Question: I am stuck with a problem on the 'mapView'. I am really sorry to ask this question but I have searched for almost one day to look into this issue but I don't find a solution to fix it.

'''
@interface MapViewController ()<CLLocationManagerDelegate, MKMapViewDelegate, UITextFieldDelegate, CheckInDelegate, NotificationsViewControllerDelegate, ReportVCDelegate, TutorialViewControllerDelegate> {
CLLocationManager *locationManager;
NSTimer *refreshTimer;
int rangeValue;
CheckInViewController *checkInVC;
TutorialViewController *tutorialVC1;
TutorialViewController *tutorialVC2;
UIImageView *imgAvatar;
NSArray *markers;
}
@property (weak, nonatomic) IBOutlet UIView *viewSearch;
@property (weak, nonatomic) IBOutlet RateView *viewRate;
@property (weak, nonatomic) IBOutlet UIView *viewBottom;
@property (weak, nonatomic) IBOutlet UILabel *lblUsername;
@property (weak, nonatomic) IBOutlet UITextField *txtSearch;
@property (weak, nonatomic) IBOutlet UIBarButtonItem *btnNotifications;
@property (weak, nonatomic) IBOutlet NSLayoutConstraint *bottomSpace;
@property (weak, nonatomic) IBOutlet NSLayoutConstraint *bottomHeight;
@property (weak, nonatomic) IBOutlet UIButton *btnBottom;
@property (weak, nonatomic) IBOutlet HandsawayMapView *mapView;
@property (weak, nonatomic) IBOutlet UIView *mapViewContainer;
@property (strong, nonatomic) MKPlacemark *searchMarker;
@property (strong, nonatomic) MKUserLocation *myMarker;
@property (weak, nonatomic) MapToolbarViewController *mapToolbar;
@property (strong, atomic) NSArray *allMapMarkers;
@property (strong, nonatomic) NSNumber *aggressionIdToCenter;
@end
@implementation MapViewController
- (void)viewDidLoad {
[super viewDidLoad];
// Do any additional setup after loading the view.
// [[UserModel sharedModel] setUserHome:@(1)];
rangeValue = 300;
self.viewSearch.layer.masksToBounds = NO;
self.viewSearch.layer.shadowRadius = 0.5f;
self.viewSearch.layer.shadowColor = [UIColor blackColor].CGColor;
self.viewSearch.layer.shadowOffset = CGSizeMake(0.0f, 0.5f);
self.viewSearch.layer.shadowOpacity = 0.5f;
self.viewRate.starCount = 4;
self.viewRate.step = 1.0f;
self.viewRate.starNormalColor = UIColorFromRGB(0xD8D8D8);
self.viewRate.starFillColor = UIColorFromRGB(0xFF5B59);
self.viewRate.rating = 3.0f;
self.viewRate.starSize = 20.0f;
self.viewRate.padding = 8.0f;
locationManager = [[CLLocationManager alloc] init];
[locationManager requestWhenInUseAuthorization];
locationManager.delegate = self;
[DbHelper saveActivationWithNumer:@(1)];
imageWithRenderingMode:UIImageRenderingModeAlwaysOriginal]];
}];
}
- (void)viewDidAppear:(BOOL)animated {
[super viewDidAppear:animated];
NSNumber *agressionID = [[NSUserDefaults standardUserDefaults] valueForKey:@"aggression_id"];
if (agressionID && agressionID != 0)
{
self.aggressionIdToCenter = agressionID;
[[NSUserDefaults standardUserDefaults] setValue:0 forKey:@"aggression_id"];
[[NSUserDefaults standardUserDefaults] synchronize];
}
if (self.aggressionIdToCenter != nil) {
[self centerOnAggressionWithId:self.aggressionIdToCenter];
self.aggressionIdToCenter = nil;
}
}
- (void)viewWillDisappear:(BOOL)animated {
[super viewWillDisappear:animated];
[locationManager stopUpdatingLocation];
didSetLocation = NO;
}
- (void)didReceiveMemoryWarning {
[super didReceiveMemoryWarning];
// Dispose of any resources that can be recreated.
}
- (UIView*)locationPin {
User *user = [DbHelper getCurrentUser];
UIImage *pin = [UIImage imageNamed:@"marker-person"];
if([user.isCurrent boolValue]) {
pin = [UIImage imageNamed:@"my-pin"];
}
UIImageView *pinImageView = [[UIImageView alloc] initWithFrame:CGRectMake(0, 0, 39, 48)];
[pinImageView setImage:pin];
UIView *markerContainer = [[UIView alloc] initWithFrame:CGRectMake(0, 0, 39, 48)];
[markerContainer addSubview:pinImageView];
imgAvatar = [[UIImageView alloc] initWithFrame:CGRectMake(4.5, 4.5, 30, 30)];
[imgAvatar setContentMode:UIViewContentModeScaleAspectFill];
imgAvatar.layer.cornerRadius = 15;
imgAvatar.clipsToBounds = YES;
[markerContainer addSubview:imgAvatar];
if([user.isPictureHidden boolValue]) {
[imgAvatar setImage:[user avatarPlaceholder]];
}
else {
[imgAvatar setImageWithURL:[NSURL URLWithString:user.pictureURL] placeholderImage:[user avatarPlaceholder]];
}
[pinImageView setBackgroundColor:[UIColor clearColor]];
[imgAvatar setBackgroundColor:[UIColor clearColor]];
[markerContainer setBackgroundColor:[UIColor clearColor]];
return markerContainer;
}
- (void)ckeckUserImage
{
User *user = [DbHelper getCurrentUser];
if([user.isPictureHidden boolValue]) {
[imgAvatar setImage:[user avatarPlaceholder]];
}
else {
[imgAvatar setImageWithURL:[NSURL URLWithString:user.pictureURL] placeholderImage:[user avatarPlaceholder]];
}
if (self.mapToolbar.currentUser)
{
[self.mapToolbar setCurrentUser];
}
}
#pragma mark - Navigation
// In a storyboard-based application, you will often want to do a little preparation before navigation
- (void)prepareForSegue:(UIStoryboardSegue *)segue sender:(id)sender {
// Get the new view controller using [segue destinationViewController].
// Pass the selected object to the new view controller.
if([segue.identifier isEqualToString:@"PresentInfo"]) {
self.mapToolbar = segue.destinationViewController;
self.mapToolbar.height = self.bottomHeight;
self.mapToolbar.masterVC = self;
} else if ([segue.identifier isEqualToString:@"NotificationsSegue"] && [segue.destinationViewController isKindOfClass:[NotificationsViewController class]]) {
NotificationsViewController *destination = (NotificationsViewController *)segue.destinationViewController;
destination.delegate = self;
}
else if([segue.identifier isEqualToString:@"ActionSheetMap"]) {
self.VCactionSheetMap = segue.destinationViewController;
self.VCactionSheetMap.delegate = self.mapToolbar;
} else if ([segue.identifier isEqualToString:@"mapToReport"]) {
self.reportVC = (ReportVC *)segue.destinationViewController;
self.reportVC.delegate = self;
}
}
- (IBAction)onMenu:(id)sender {
[self.frostedViewController presentMenuViewController];
}
-(IBAction)onLocate:(id)sender {
self.txtSearch.text = @"";
[self.mapView removeAnnotation:self.searchMarker];
self.searchMarker = nil;
didSetLocation = NO;
}
- (IBAction)onCheckIn:(id)sender {
if([[NSUserDefaults standardUserDefaults] valueForKey:@"tutorials2"]) {
self.btnCheckin.hidden = YES;
checkInVC = [self.storyboard instantiateViewControllerWithIdentifier:@"NewCheckin"];
checkInVC.delegate = self;
checkInVC.model = [[CheckInModel alloc] init];
if(_searchMarker != nil) {
checkInVC.model.longitude = (double) _searchMarker.coordinate.longitude;
checkInVC.model.latitude = (double) _searchMarker.coordinate.latitude;
}
else {
checkInVC.model.longitude = (double) locationManager.location.coordinate.longitude;
checkInVC.model.latitude = (double) locationManager.location.coordinate.latitude;
}
if([sender isKindOfClass:[NSNumber class]]) {
checkInVC.agressionId = sender;
}
UIWindow *currentWindow = [UIApplication sharedApplication].keyWindow;
[currentWindow addSubview:checkInVC.view];
}
else {
static dispatch_once_t onceToken;
dispatch_once(&onceToken, ^{
if(![[NSUserDefaults standardUserDefaults] valueForKey:@"tutorials2"]) {
[self.navigationController setNavigationBarHidden:YES animated:YES];
[self.btnCheckin setAdjustsImageWhenHighlighted:NO];
[self.btnCheckin setUserInteractionEnabled:NO];
UIStoryboard *tutorials = [UIStoryboard storyboardWithName:@"Tutorial" bundle:nil];
tutorialVC2 = (TutorialViewController *)[tutorials instantiateViewControllerWithIdentifier:[NSString stringWithFormat:@"Tutorial%ld", (long)2]];
tutorialVC2.delegate = self;
[[tutorialVC2 view] setFrame:self.view.bounds];
[self.view insertSubview:[tutorialVC2 view] belowSubview:self.btnCheckin];
[[NSUserDefaults standardUserDefaults] setValue:@YES forKey:@"tutorials2"];
}
});
}
}
- (IBAction)onNotifications:(id)sender {
if([[NSUserDefaults standardUserDefaults] valueForKey:@"tutorials1"]) {
[self performSegueWithIdentifier:@"NotificationsSegue" sender:nil];
}
else {
static dispatch_once_t onceToken;
dispatch_once(&onceToken, ^{static dispatch_once_t onceToken;
dispatch_once(&onceToken, ^{
if(![[NSUserDefaults standardUserDefaults] valueForKey:@"tutorials1"]) {
[self.navigationController setNavigationBarHidden:YES animated:YES];
UIStoryboard *tutorials = [UIStoryboard storyboardWithName:@"Tutorial" bundle:nil];
tutorialVC1 = (TutorialViewController *)[tutorials instantiateViewControllerWithIdentifier:[NSString stringWithFormat:@"Tutorial%ld", (long)1]];
tutorialVC1.delegate = self;
[[tutorialVC1 view] setFrame:self.view.bounds];
[self.view addSubview:[tutorialVC1 view]];
[[NSUserDefaults standardUserDefaults] setValue:@YES forKey:@"tutorials1"];
}
});
});
}
}
- (void)locationManager:(CLLocationManager *)manager didChangeAuthorizationStatus:(CLAuthorizationStatus)status {
[manager startUpdatingLocation];
}
BOOL didSetLocation;
- (void)locationManager:(CLLocationManager *)manager
didUpdateLocations:(NSArray<CLLocation *> *)locations {
if(locations.count > 0 ) {
CLLocation *aUserLocation = locations[0];
self.myMarker.coordinate = aUserLocation.coordinate;
// if(_myMarker == nil) {
// GMSMarker *marker = [[GMSMarker alloc] init];
// marker.iconView = [[DbHelper getCurrentUser] locationPin];
// marker.map = mapView_;
// _myMarker = marker;
// }
// _myMarker.position = aUserLocation.coordinate;
if(!didSetLocation) {
didSetLocation = YES;
MKCoordinateRegion region;
MKCoordinateSpan span;
span.latitudeDelta = 0.01557113906538632;
span.longitudeDelta = 0.02284631241712987;
CLLocationCoordinate2D location;
location.latitude = aUserLocation.coordinate.latitude;
location.longitude = aUserLocation.coordinate.longitude;
region.span = span;
region.center = location;
[self.mapView setRegion:region animated:YES];
// [APICLIENT locateUserWithCoordinates:location
// completion:^(NSDictionary *result) {
//
// } error:^{
//
// }];
}
}
}
#pragma mark - Bottom bar
BOOL isBottomBarShown = YES;
}
#pragma mark - MKMapViewDelegate
- (void)mapView:(MKMapView *)mapView regionWillChangeAnimated:(BOOL)animated {
// NSLog(@"longitured : %@, lattitude: %@", @(mapView.region.span.longitudeDelta), @(mapView.region.span.latitudeDelta));
[self hideBottomView];
[refreshTimer invalidate];
refreshTimer = [NSTimer scheduledTimerWithTimeInterval:0.8
target:self
selector:@selector(refreshMapMarkersWithCoordinates:)
userInfo:@{@"longitude" : @(mapView.region.center.longitude), @"latitude" : @(mapView.region.center.latitude), @"range" : @(rangeValue)}
repeats:NO];
}
- (nullable MKAnnotationView *)mapView:(MKMapView *)mapView viewForAnnotation:(id <MKAnnotation>)annotation {
if(![annotation isKindOfClass:[MKPlacemark class]]) {
MKAnnotationView * annotationView = [MKAnnotationView new];
if([annotation isKindOfClass:[MKUserLocation class]]) {
UIView *userView = [self locationPin];
[annotationView setFrame:userView.frame];
[annotationView addSubview:userView];
self.myMarker = annotation;
[self.mapView sendSubviewToBack:annotationView];
}
else {
annotationView.annotation = annotation;
Marker *dbmarker = ((MarkerAnnotation*)annotation).userData;
if(dbmarker.agression != nil) {
[annotationView setImage:[dbmarker markerImage]];
[self.mapView bringSubviewToFront:annotationView];
}
else if(dbmarker.user != nil) {
UIView *userView = [dbmarker userMarkerView];
[annotationView setFrame:userView.frame];
[annotationView addSubview:userView];
[self.mapView bringSubviewToFront:annotationView];
}
}
return annotationView;
}
return nil;
}
- (void)mapView:(MKMapView *)mapView didSelectAnnotationView:(MKAnnotationView *)view {
if(view.annotation != self.searchMarker && view.annotation != self.myMarker) {
if([view.annotation isKindOfClass:[MKUserLocation class]]) {
}
else {
[self selectMarker:((MarkerAnnotation*)view.annotation).userData];
}
}
else
{
if (view.annotation == self.myMarker)
{
[self.mapToolbar setCurrentUser];
}
[self showBottomView];
}
}
- (void)mapView:(MKMapView *)mapView didDeselectAnnotationView:(MKAnnotationView *)view {
if(view.annotation != self.searchMarker && view.annotation != self.myMarker) {
if([view.annotation isKindOfClass:[MKUserLocation class]]) {
}
else {
[self hideBottomView];
}
}
}
- (void)mapView:(MKMapView *)mapView didUpdateUserLocation:(MKUserLocation *)userLocation {
[APICLIENT locateUserWithCoordinates:userLocation.location.coordinate
completion:^(NSDictionary *result) {
} error:^{
}];
}
#pragma mark - GMSMap delegate
//- (BOOL)mapView:(GMSMapView *)mapView didTapMarker:(GMSMarker *)marker {
// [self selectMarker:marker];
// return YES;
//}
- (void)selectMarker:(Marker *)marker {
Marker *dbMarker = marker;
if(dbMarker.agression != nil) {
[APICLIENT getAgressionWithId:dbMarker.agression.webID
completion:^(Marker *newmarker) {
[APICLIENT getUserById:[newmarker.user.webID stringValue]
completion:^(User *result) {
self.mapToolbar.marker = newmarker;
//[self showBottomView];
} error:^{
}];
} error:^{
}];
}
else {
[APICLIENT getUserById:[dbMarker.user.webID stringValue]
completion:^(User *result) {
self.mapToolbar.marker = dbMarker;
[self showBottomView];
} error:^{
}];
}
}
-(void)reloadMarkers {
[APICLIENT getMapMarkersAroundMeWithCoordinates:self.mapView.region.center
range:@(rangeValue)
completion:^(NSArray *result) {
[self updateDistance];
NSArray *oldAnnotations = [self.mapView.annotations filteredArrayUsingPredicate:[NSPredicate predicateWithFormat:@"SELF.class == %@", [MarkerAnnotation class]]];
oldAnnotations = [oldAnnotations valueForKey:@"userData"];
markers = [Marker MR_findAllWithPredicate:[NSPredicate predicateWithFormat:@"NOT (SELF IN %@)", oldAnnotations]];
//[self.mapView removeAnnotations:self.mapView.annotations];
NSMutableArray *allMapMarkersMutable = [[NSMutableArray alloc] init];
for(Marker *dbmarker in markers) {
MarkerAnnotation *marker = [[MarkerAnnotation alloc] init];
marker.coordinate = CLLocationCoordinate2DMake([dbmarker.latitude doubleValue], [dbmarker.longitude doubleValue]);
marker.userData = dbmarker;
[self.mapView addAnnotation:marker];
[allMapMarkersMutable addObject:marker];
}
self.allMapMarkers = [[allMapMarkersMutable copy] arrayByAddingObjectsFromArray:oldAnnotations];
if(_searchMarker != nil && ![self.mapView.annotations containsObject:_searchMarker]) {
[self.mapView addAnnotation:_searchMarker];
}
if(self.aggressionIdToCenter != nil) {
[self centerOnAggressionWithId:self.aggressionIdToCenter];
self.aggressionIdToCenter = nil;
}
} error:^{
}];
/*NSArray *oldAnnotations = [self.mapView.annotations filteredArrayUsingPredicate:[NSPredicate predicateWithFormat:@"SELF.class == %@", [MarkerAnnotation class]]];
oldAnnotations = [oldAnnotations valueForKey:@"userData"];
markers = [Marker MR_findAllWithPredicate:[NSPredicate predicateWithFormat:@"NOT (SELF IN %@)", oldAnnotations]];
// [self.mapView removeAnnotations:self.mapView.annotations];
NSMutableArray *allMapMarkersMutable = [[NSMutableArray alloc] init];
for(Marker *dbmarker in markers) {
MarkerAnnotation *marker = [[MarkerAnnotation alloc] init];
marker.coordinate = CLLocationCoordinate2DMake([dbmarker.latitude doubleValue], [dbmarker.longitude doubleValue]);
marker.userData = dbmarker;
[self.mapView addAnnotation:marker];
[allMapMarkersMutable addObject:marker];
}
self.allMapMarkers = [[allMapMarkersMutable copy] arrayByAddingObjectsFromArray:oldAnnotations];
if(_searchMarker != nil && ![self.mapView.annotations containsObject:_searchMarker]) {
[self.mapView addAnnotation:_searchMarker];
}
if(self.aggressionIdToCenter != nil) {
[self centerOnAggressionWithId:self.aggressionIdToCenter];
self.aggressionIdToCenter = nil;
}*/
}
//-(void)mapView:(GMSMapView *)mapView didTapAtCoordinate:(CLLocationCoordinate2D)coordinate {
// [self hideBottomView];
//}
#pragma mark - UITextFieldDelegate and place search
- (BOOL)textFieldShouldReturn:(UITextField *)textField {
[self.view endEditing:YES];
MKCoordinateRegion newRegion;
newRegion.center.latitude = locationManager.location.coordinate.latitude;
newRegion.center.longitude = locationManager.location.coordinate.longitude;
// Setup the area spanned by the map region:
// We use the delta values to indicate the desired zoom level of the map,
// (smaller delta values corresponding to a higher zoom level).
// The numbers used here correspond to a roughly 8 mi
// diameter area.
//
newRegion.span.latitudeDelta = 0.112872;
newRegion.span.longitudeDelta = 0.109863;
MKLocalSearchRequest *request = [[MKLocalSearchRequest alloc] init];
request.naturalLanguageQuery = textField.text;
request.region = newRegion;
MKLocalSearch *localSearch = [[MKLocalSearch alloc] initWithRequest:request];
MKLocalSearchCompletionHandler completionHandler = ^(MKLocalSearchResponse *response, NSError *error) {
if (error != nil) {
// NSString *errorStr = [[error userInfo] valueForKey:NSLocalizedDescriptionKey];
// UIAlertView *alert = [[UIAlertView alloc] initWithTitle:@"Could not find places"
// message:errorStr
// delegate:nil
// cancelButtonTitle:@"OK"
// otherButtonTitles:nil];
// [alert show];
} else {
NSArray<MKMapItem *> *mapItems = [response mapItems];
if(mapItems.count > 0) {
MKCoordinateRegion boundingRegion = response.boundingRegion;
MKMapItem *item = mapItems[0];
self.searchMarker = item.placemark;
[self.mapView addAnnotation:item.placemark];
[self.mapView setRegion:boundingRegion animated:YES];
}
}
};
[localSearch startWithCompletionHandler:completionHandler];
double radians(double degrees) {
return degrees * M_PI / 180.0;
}
double degrees(double radians) {
return radians * 180.0 / M_PI;
}
const CLLocationDegrees kLatLonEarthRadius = 6371.0;
CLLocationCoordinate2D LatLonDestPoint(CLLocationCoordinate2D origin, double bearing, CLLocationDistance distance) {
double brng = radians(bearing);
double lat1 = radians(origin.latitude);
double lon1 = radians(origin.longitude);
CLLocationDegrees lat2 = asin(sin(lat1) * cos(distance / kLatLonEarthRadius) +
cos(lat1) * sin(distance / kLatLonEarthRadius) * cos(brng));
CLLocationDegrees lon2 = lon1 + atan2(sin(brng) * sinf(distance / kLatLonEarthRadius) * cos(lat1),
cosf(distance / kLatLonEarthRadius) - sin(lat1) * sin(lat2));
lon2 = fmod(lon2 + M_PI, 2.0 * M_PI) - M_PI;
CLLocationCoordinate2D coordinate;
if (! (isnan(lat2) || isnan(lon2))) {
coordinate.latitude = degrees(lat2);
coordinate.longitude = degrees(lon2);
}
return coordinate;
}
#pragma mark - CheckInDelegate
- (void)willRemoveCheckinView {
[[UIApplication sharedApplication] setStatusBarHidden:NO
withAnimation:UIStatusBarAnimationSlide];
[self.navigationController setNavigationBarHidden:NO
animated:YES];
}
'''
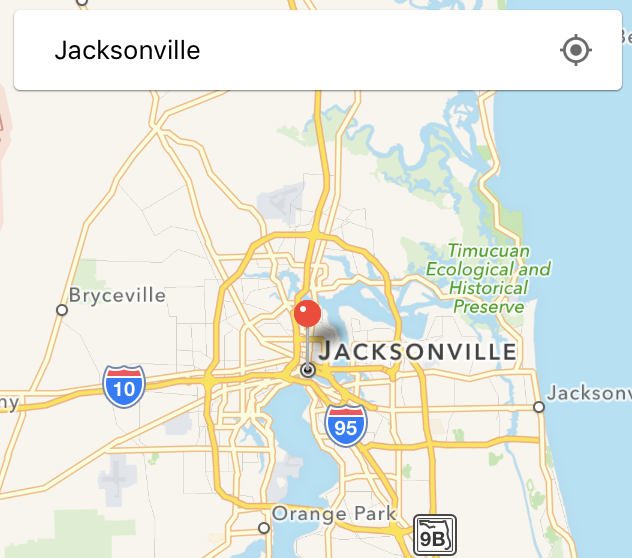
Answer: The problem is you are adding marker in 'MKLocalSearchCompletionHandler', so remove below line from 'MKLocalSearchCompletionHandler' will solved your issue.
'''
[self.mapView addAnnotation:item.placemark];
'''